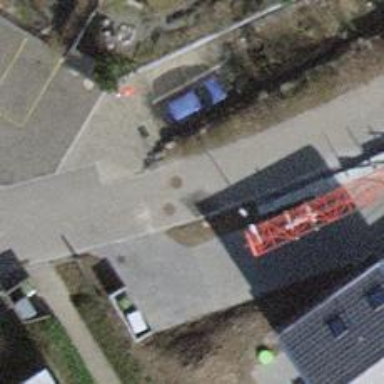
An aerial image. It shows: Swing gate.